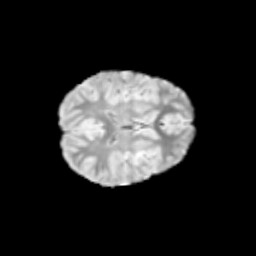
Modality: T2w
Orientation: axial
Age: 9
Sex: female
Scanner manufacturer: siemens
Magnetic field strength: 3 T
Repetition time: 3.8 s
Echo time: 0.07 s